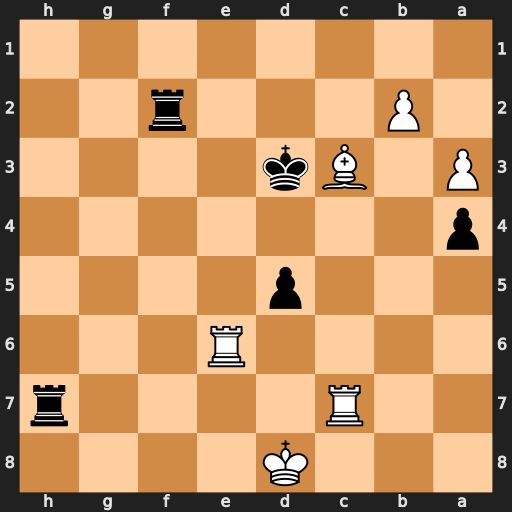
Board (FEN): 3K4/2R4r/4R3/3p4/p7/P1Bk4/1P3r2/8
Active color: b
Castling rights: -
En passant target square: -
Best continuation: Rf8+ Re8 Rxe8+ Kxe8 Rxc7